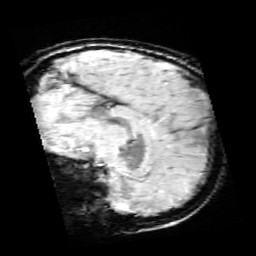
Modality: SWI
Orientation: sagittal
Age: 10
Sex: female
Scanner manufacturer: siemens
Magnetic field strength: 3 T
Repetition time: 0.027 s
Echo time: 0.02 s